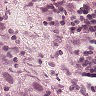
Metastatic tissue present: yes